Interaction volume radius: 5 \u00c5
Interaction volume height: 15 \u00c5
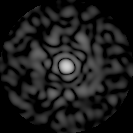
Disorder parameter: 0.8437